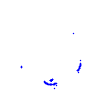
Particle: proton